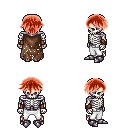
a pixel art fantasy rpg character, male body template, skeleton, brown tattered cape, white pants, red short bangs hairstyle, leather bracers, metal boots, four views (front, back, left, right), 2x2 character sprite sheet, small pixel art, hard edges, no anti-aliasing